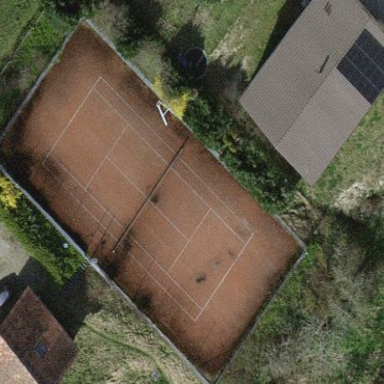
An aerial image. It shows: Tennis court on pitch.